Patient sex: M
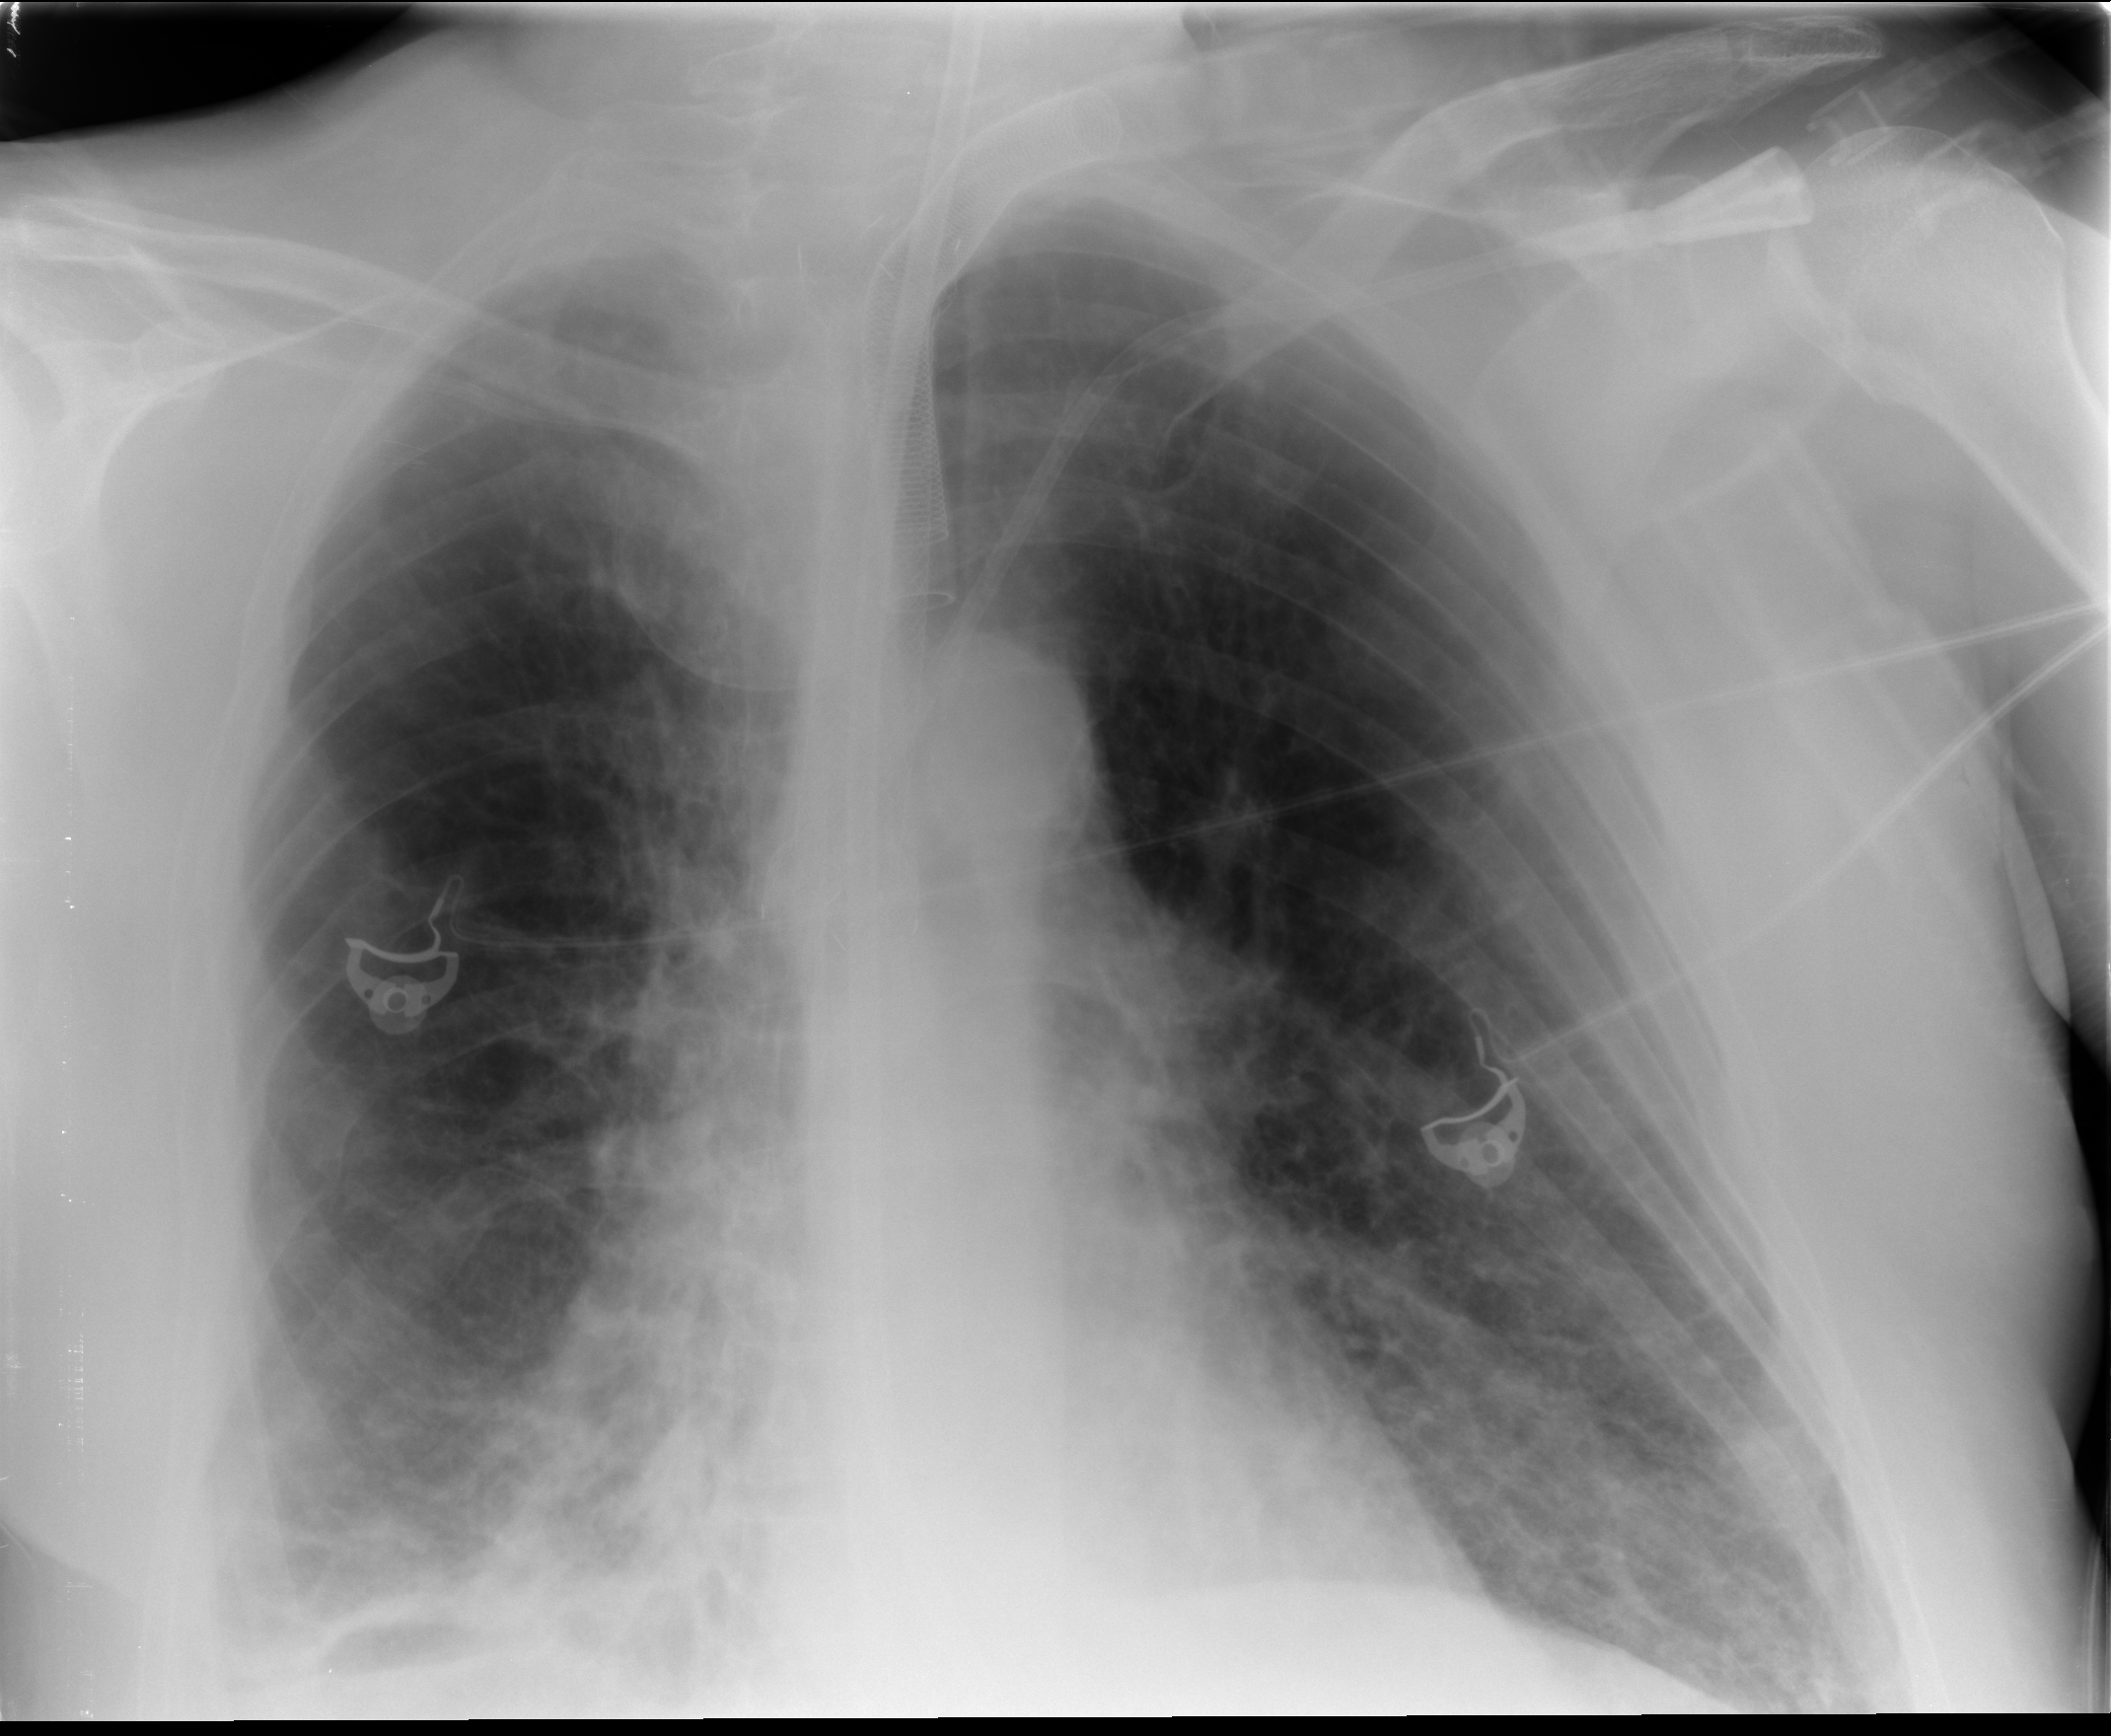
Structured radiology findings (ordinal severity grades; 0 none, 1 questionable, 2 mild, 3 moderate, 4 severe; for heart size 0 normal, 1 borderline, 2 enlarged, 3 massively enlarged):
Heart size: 0
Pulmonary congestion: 0
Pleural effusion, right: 2
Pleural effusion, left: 0
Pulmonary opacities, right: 2
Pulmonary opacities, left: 1
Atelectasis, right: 2
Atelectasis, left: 2